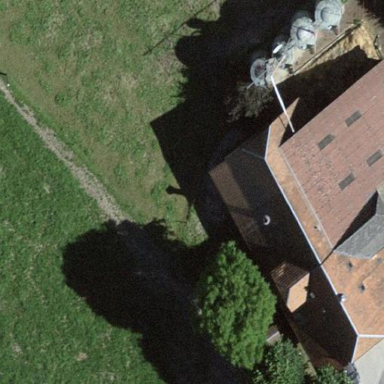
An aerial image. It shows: Farm building.